Question: I am fairly new to bootstrap, I am trying to achieve something like this in the attached image but I can't get Text area 3 &4 to display.
Here is my code below
Any suggestions are welcome. I am looking for a good tutorial on the grid system too
Here is the link to the image

'''
<div class="container-fluid">
<div class="jumbotron">
<center>
<h1>Bootstrap Tutorial</h1>
<p>
Bootstrap is the most popular HTML, CSS, and JS framework for developing
responsive, mobile-first projects on the web.
</p>
<input type="button" class="btn btn-info" value="Order service ">
</center>
</div>
</div>
<div class="container-fluid">
<div class="row">
<div class="col-lg-8 col-md-8 col-sm-8" >
<!-- first row 8 div-->
<div class="short-div">
<div class="well well-sm">
Bootstrap is the most popular HTML, CSS, and JS framework for developing
responsive, mobile-first projects on the web. Bootstrap is the most popular HTML, CSS, and JS framework for developing
responsive, mobile-first projects on the web.
</div>
</div>
<!-- second row 8 div-->
<div class="short-div">
<div class="well well-sm">
Bootstrap is the most popular HTML, CSS, and JS framework for developing
responsive, mobile-first projects on the web. Bootstrap is the most popular HTML, CSS, and JS framework for developing
responsive, mobile-first projects on the web.
</div>
</div>
<!-- third row 8 div-->
<div class="short-div">
<!--left 4 div-->
<div class="col-md-4 col-sm-4" style="background-color:forestgreen">
</div>
<!--right 4 div-->
<div class="col-md-4 col-sm-4" style="background-color:blue">
</div>
</div>
</div>
</div>
</div>
</div>
'''
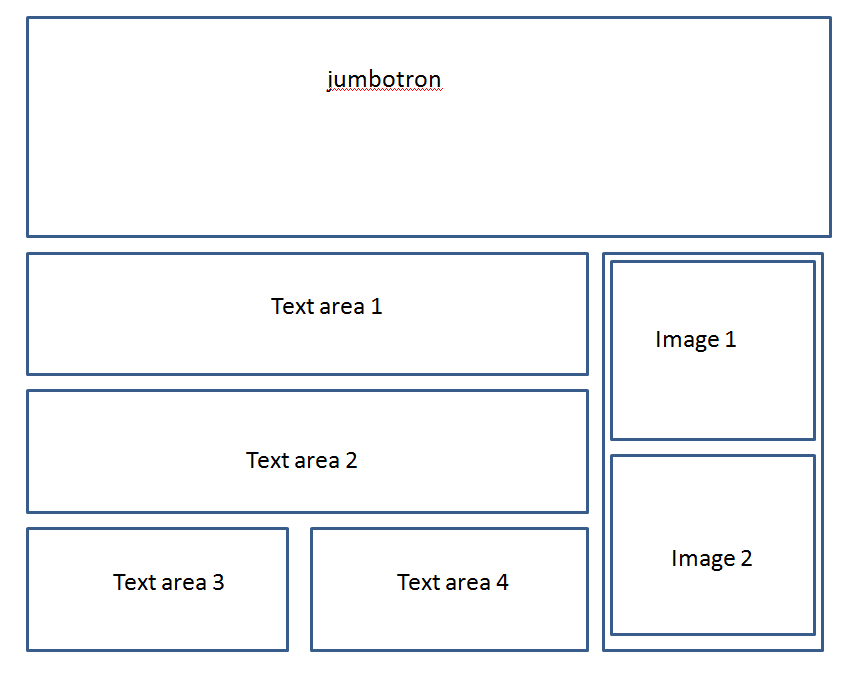
Answer: Remember that when you want to subdivide a row, you need to calculate the width respect to 12 grid system of the parent element instead of the body.
Use 'col-md-6' instead of 'col-md-4' since it will divide the parent element into columns and not three.
Your required layout is in the code below:
'''
<link href="https://cdnjs.cloudflare.com/ajax/libs/twitter-bootstrap/3.3.5/css/bootstrap.min.css" rel="stylesheet" />
<div class="container-fluid">
<div class="jumbotron">
<center>
<h1>Bootstrap Tutorial</h1>
<p>
Bootstrap is the most popular HTML, CSS, and JS framework for developing responsive, mobile-first projects on the web.
</p>
<input type="button" class="btn btn-info" value="Order service ">
</center>
</div>
</div>
<div class="container-fluid">
<div class="row">
<div class="col-lg-8 col-md-8 col-sm-8">
<!-- first row 8 div-->
<div class="short-div">
<div class="well well-sm">
Bootstrap is the most popular HTML, CSS, and JS framework for developing responsive, mobile-first projects on the web. Bootstrap is the most popular HTML, CSS, and JS framework for developing responsive, mobile-first projects on the web.
</div>
</div>
<!-- second row 8 div-->
<div class="short-div">
<div class="well well-sm">
Bootstrap is the most popular HTML, CSS, and JS framework for developing responsive, mobile-first projects on the web. Bootstrap is the most popular HTML, CSS, and JS framework for developing responsive, mobile-first projects on the web.
</div>
</div>
<!-- third row 8 div-->
<div class="short-div">
<!--left 4 div-->
<div class="col-xs-6 col-md-6 col-sm-6 well">
Bootstrap is the most popular HTML, CSS, and JS framework for developing responsive, mobile-first projects on the web. Bootstrap is the most popular HTML, CSS, and JS framework for developing responsive, mobile-first projects on the web.
</div>
<!--right 4 div-->
<div class="col-xs-6 col-md-6 col-sm-6 well">
Bootstrap is the most popular HTML, CSS, and JS framework for developing responsive, mobile-first projects on the web. Bootstrap is the most popular HTML, CSS, and JS framework for developing responsive, mobile-first projects on the web.
</div>
</div>
</div>
</div>
</div>
'''